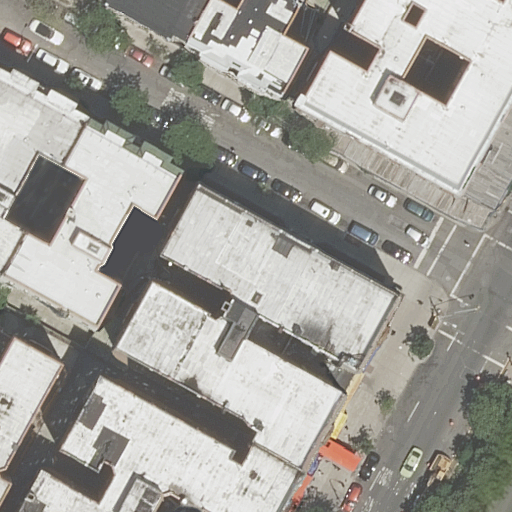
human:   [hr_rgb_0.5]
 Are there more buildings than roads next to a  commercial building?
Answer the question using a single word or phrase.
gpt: yes

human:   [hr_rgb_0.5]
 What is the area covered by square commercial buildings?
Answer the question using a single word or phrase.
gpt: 0m2

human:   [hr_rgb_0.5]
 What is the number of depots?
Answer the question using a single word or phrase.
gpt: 0

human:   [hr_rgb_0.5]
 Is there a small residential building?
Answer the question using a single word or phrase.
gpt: yes

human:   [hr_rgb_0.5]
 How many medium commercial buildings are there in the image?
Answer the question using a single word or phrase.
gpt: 0

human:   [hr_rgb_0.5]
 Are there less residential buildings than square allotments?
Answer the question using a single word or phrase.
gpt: no

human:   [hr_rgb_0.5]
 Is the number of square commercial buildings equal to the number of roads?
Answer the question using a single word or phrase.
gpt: no

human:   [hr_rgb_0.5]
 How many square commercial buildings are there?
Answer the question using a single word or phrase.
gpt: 0

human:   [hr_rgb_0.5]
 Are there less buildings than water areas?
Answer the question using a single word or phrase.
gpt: no

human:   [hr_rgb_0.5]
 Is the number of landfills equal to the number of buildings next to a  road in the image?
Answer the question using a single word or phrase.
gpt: no

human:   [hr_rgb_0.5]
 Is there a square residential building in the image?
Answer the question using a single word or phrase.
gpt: no

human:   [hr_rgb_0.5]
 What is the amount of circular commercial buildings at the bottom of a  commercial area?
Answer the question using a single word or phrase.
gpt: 0

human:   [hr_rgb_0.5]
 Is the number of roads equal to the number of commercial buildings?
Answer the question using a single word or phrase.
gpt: no

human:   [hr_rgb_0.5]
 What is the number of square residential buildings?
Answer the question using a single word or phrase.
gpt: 0

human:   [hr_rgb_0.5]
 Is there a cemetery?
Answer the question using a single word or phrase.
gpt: no

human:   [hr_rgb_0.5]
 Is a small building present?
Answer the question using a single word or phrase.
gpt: yes

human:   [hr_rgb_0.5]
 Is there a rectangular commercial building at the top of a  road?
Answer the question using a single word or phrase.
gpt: no

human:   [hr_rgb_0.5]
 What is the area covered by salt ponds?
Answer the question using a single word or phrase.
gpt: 0m2

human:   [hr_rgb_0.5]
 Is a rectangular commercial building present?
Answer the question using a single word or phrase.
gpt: no

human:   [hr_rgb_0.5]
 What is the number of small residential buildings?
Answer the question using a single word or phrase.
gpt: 1

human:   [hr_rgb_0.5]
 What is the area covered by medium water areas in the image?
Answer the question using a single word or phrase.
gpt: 0m2

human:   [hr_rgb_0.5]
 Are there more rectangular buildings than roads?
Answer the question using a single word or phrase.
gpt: no

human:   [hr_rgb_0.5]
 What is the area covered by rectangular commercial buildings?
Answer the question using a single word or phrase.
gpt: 0m2

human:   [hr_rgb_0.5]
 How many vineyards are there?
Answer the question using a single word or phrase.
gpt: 0

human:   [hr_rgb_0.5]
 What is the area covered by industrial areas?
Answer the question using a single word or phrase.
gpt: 0m2

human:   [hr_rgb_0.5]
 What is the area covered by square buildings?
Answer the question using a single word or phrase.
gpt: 0m2

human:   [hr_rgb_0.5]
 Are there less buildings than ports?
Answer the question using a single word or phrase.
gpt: no

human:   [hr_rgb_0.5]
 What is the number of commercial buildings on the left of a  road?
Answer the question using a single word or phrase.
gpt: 0

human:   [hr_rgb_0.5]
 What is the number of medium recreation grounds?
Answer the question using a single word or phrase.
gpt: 0

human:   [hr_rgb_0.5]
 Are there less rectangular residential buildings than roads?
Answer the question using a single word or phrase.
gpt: yes

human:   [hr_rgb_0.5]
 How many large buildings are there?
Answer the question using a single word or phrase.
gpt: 4

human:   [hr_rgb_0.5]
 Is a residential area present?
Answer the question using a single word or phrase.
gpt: no

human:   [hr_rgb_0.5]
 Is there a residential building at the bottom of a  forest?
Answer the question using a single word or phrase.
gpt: no

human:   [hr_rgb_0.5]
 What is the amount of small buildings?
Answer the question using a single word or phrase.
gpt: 1

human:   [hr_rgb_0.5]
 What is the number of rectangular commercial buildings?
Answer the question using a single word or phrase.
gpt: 0

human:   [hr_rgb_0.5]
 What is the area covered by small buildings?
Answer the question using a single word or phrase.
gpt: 89m2